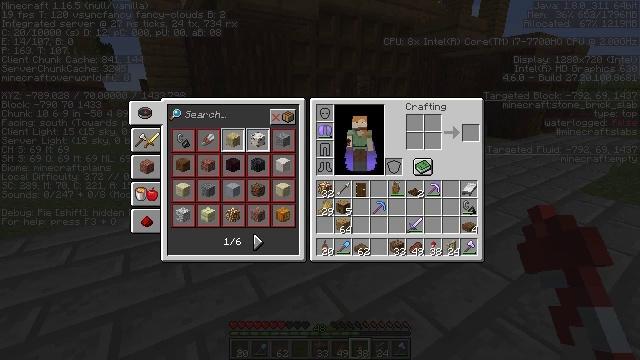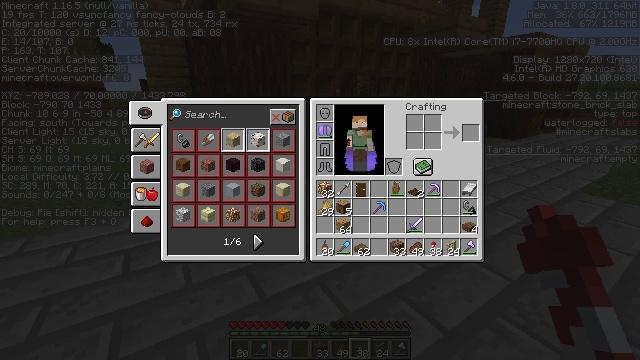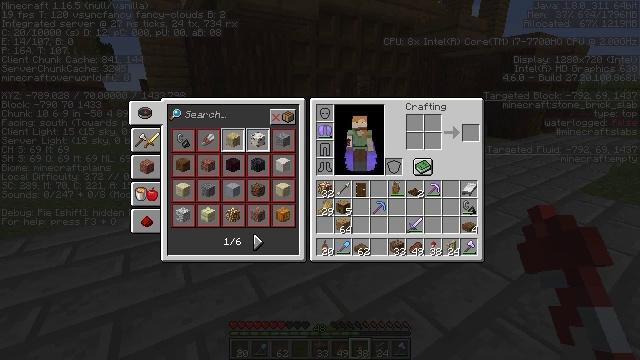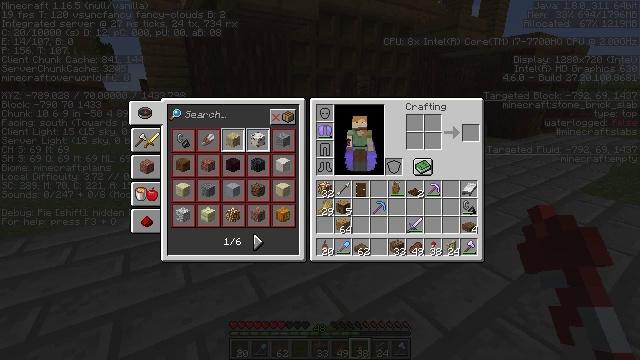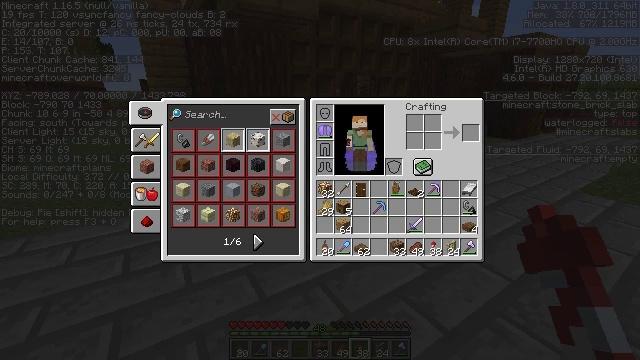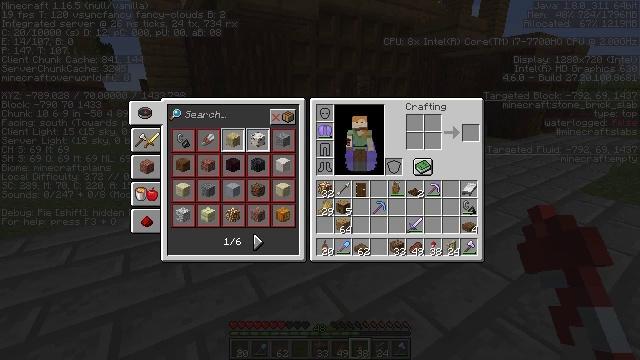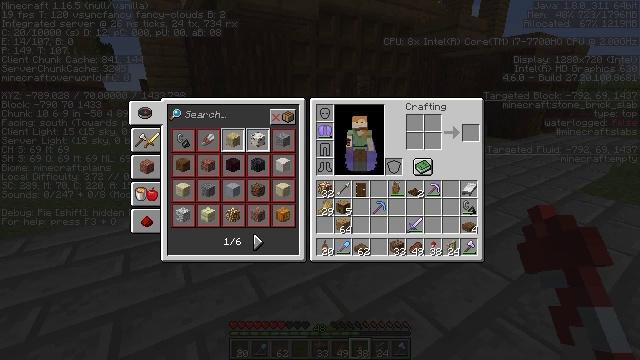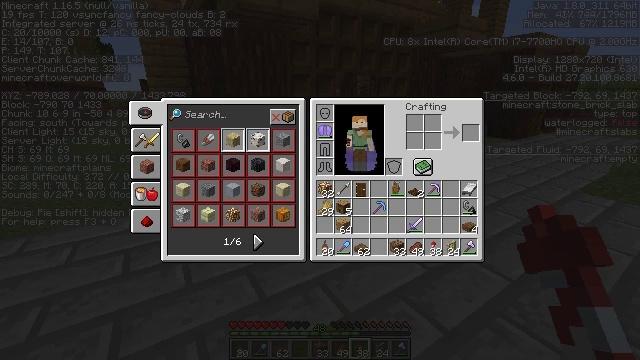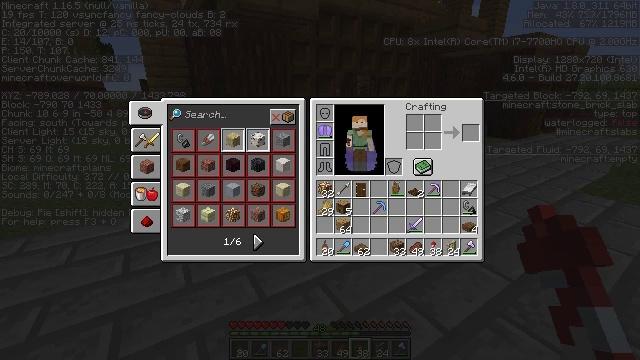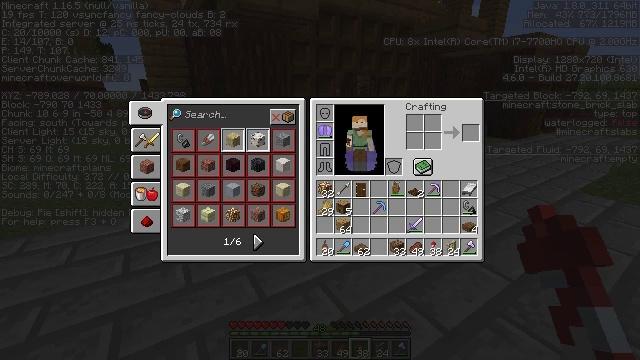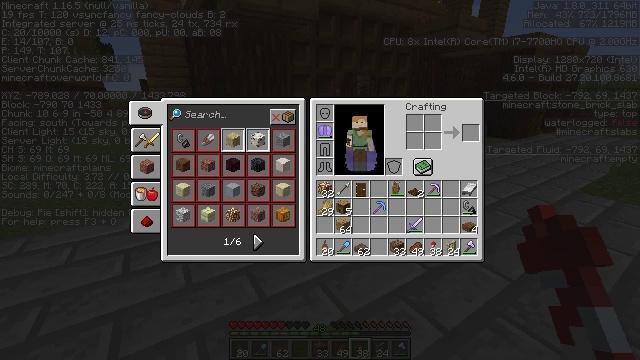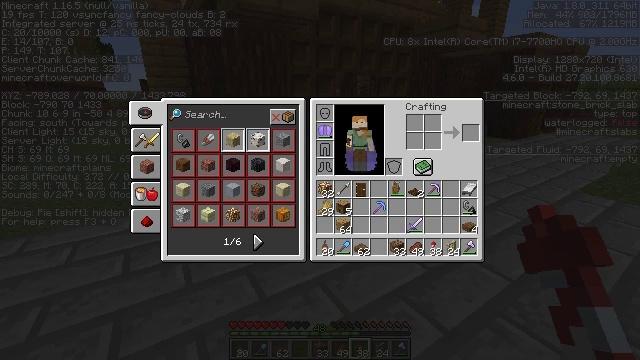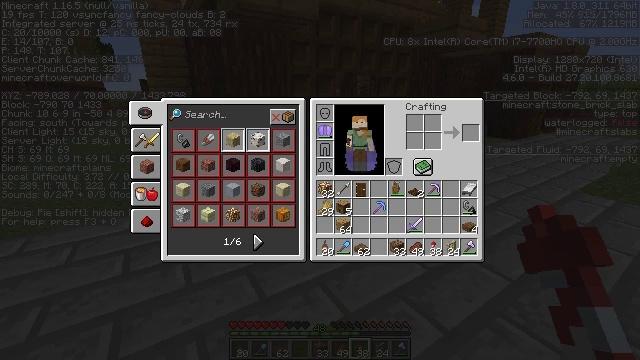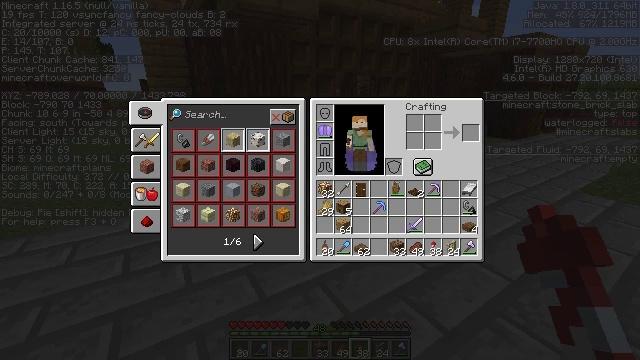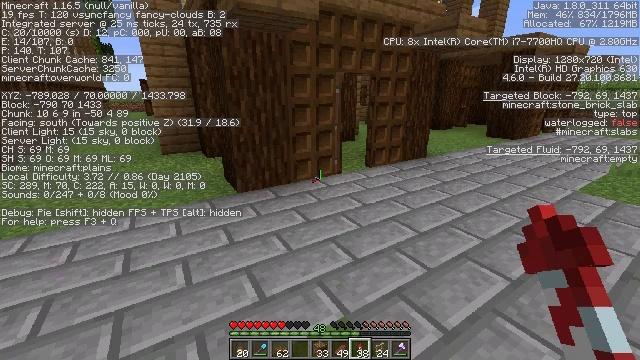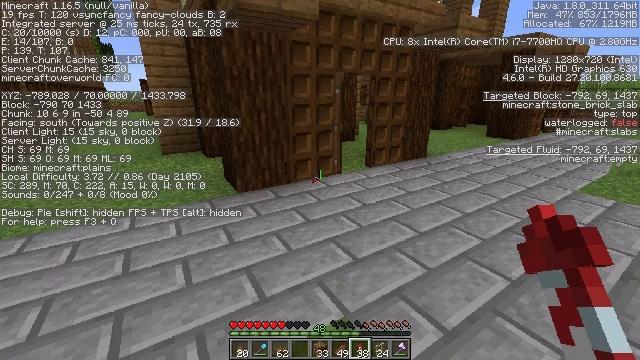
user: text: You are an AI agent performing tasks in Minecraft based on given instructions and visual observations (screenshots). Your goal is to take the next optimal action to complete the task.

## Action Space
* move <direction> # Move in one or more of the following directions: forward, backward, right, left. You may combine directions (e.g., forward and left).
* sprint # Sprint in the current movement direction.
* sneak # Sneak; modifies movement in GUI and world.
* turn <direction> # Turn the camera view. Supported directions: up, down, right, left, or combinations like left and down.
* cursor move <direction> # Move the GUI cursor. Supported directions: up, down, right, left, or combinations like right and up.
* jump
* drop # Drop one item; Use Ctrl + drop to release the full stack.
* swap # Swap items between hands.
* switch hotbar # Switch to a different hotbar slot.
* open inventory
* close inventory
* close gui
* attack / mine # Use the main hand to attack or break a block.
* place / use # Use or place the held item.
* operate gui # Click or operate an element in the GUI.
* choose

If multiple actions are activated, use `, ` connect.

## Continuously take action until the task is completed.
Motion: motion action
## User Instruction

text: Gather the spruce slab by holding left button.
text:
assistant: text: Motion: no_op
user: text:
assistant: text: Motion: no_op
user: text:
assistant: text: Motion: no_op
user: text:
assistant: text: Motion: no_op
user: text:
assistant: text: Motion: no_op
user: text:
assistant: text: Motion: no_op
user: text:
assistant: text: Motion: no_op
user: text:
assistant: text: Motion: no_op
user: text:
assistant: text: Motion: no_op
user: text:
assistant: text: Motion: no_op
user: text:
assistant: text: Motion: no_op
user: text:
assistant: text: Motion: no_op
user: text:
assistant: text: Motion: no_op
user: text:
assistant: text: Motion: close inventory
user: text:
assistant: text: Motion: close inventory
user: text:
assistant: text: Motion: close inventory
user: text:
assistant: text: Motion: close inventory
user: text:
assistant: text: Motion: no_op
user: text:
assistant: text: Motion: no_op
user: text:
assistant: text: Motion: no_op
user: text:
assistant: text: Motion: no_op
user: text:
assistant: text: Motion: no_op
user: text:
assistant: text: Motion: no_op
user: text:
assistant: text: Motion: no_op
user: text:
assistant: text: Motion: no_op
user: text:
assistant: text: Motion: no_op
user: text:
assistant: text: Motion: no_op
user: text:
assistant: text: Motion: no_op
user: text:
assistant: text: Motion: move right
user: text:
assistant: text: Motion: move right